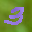
Label: 3